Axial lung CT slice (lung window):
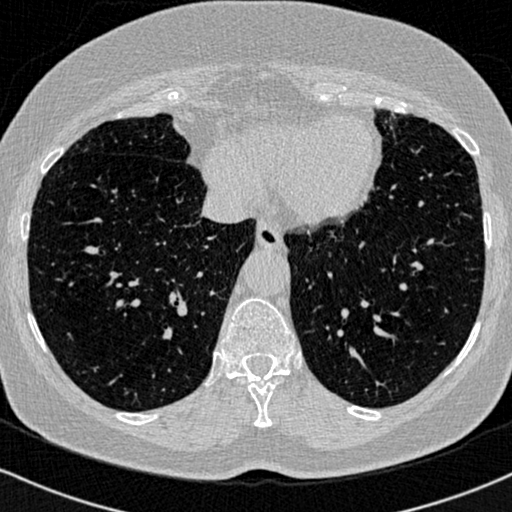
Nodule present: no